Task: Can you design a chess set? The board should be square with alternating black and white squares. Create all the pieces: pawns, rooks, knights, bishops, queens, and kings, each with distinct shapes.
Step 4170:
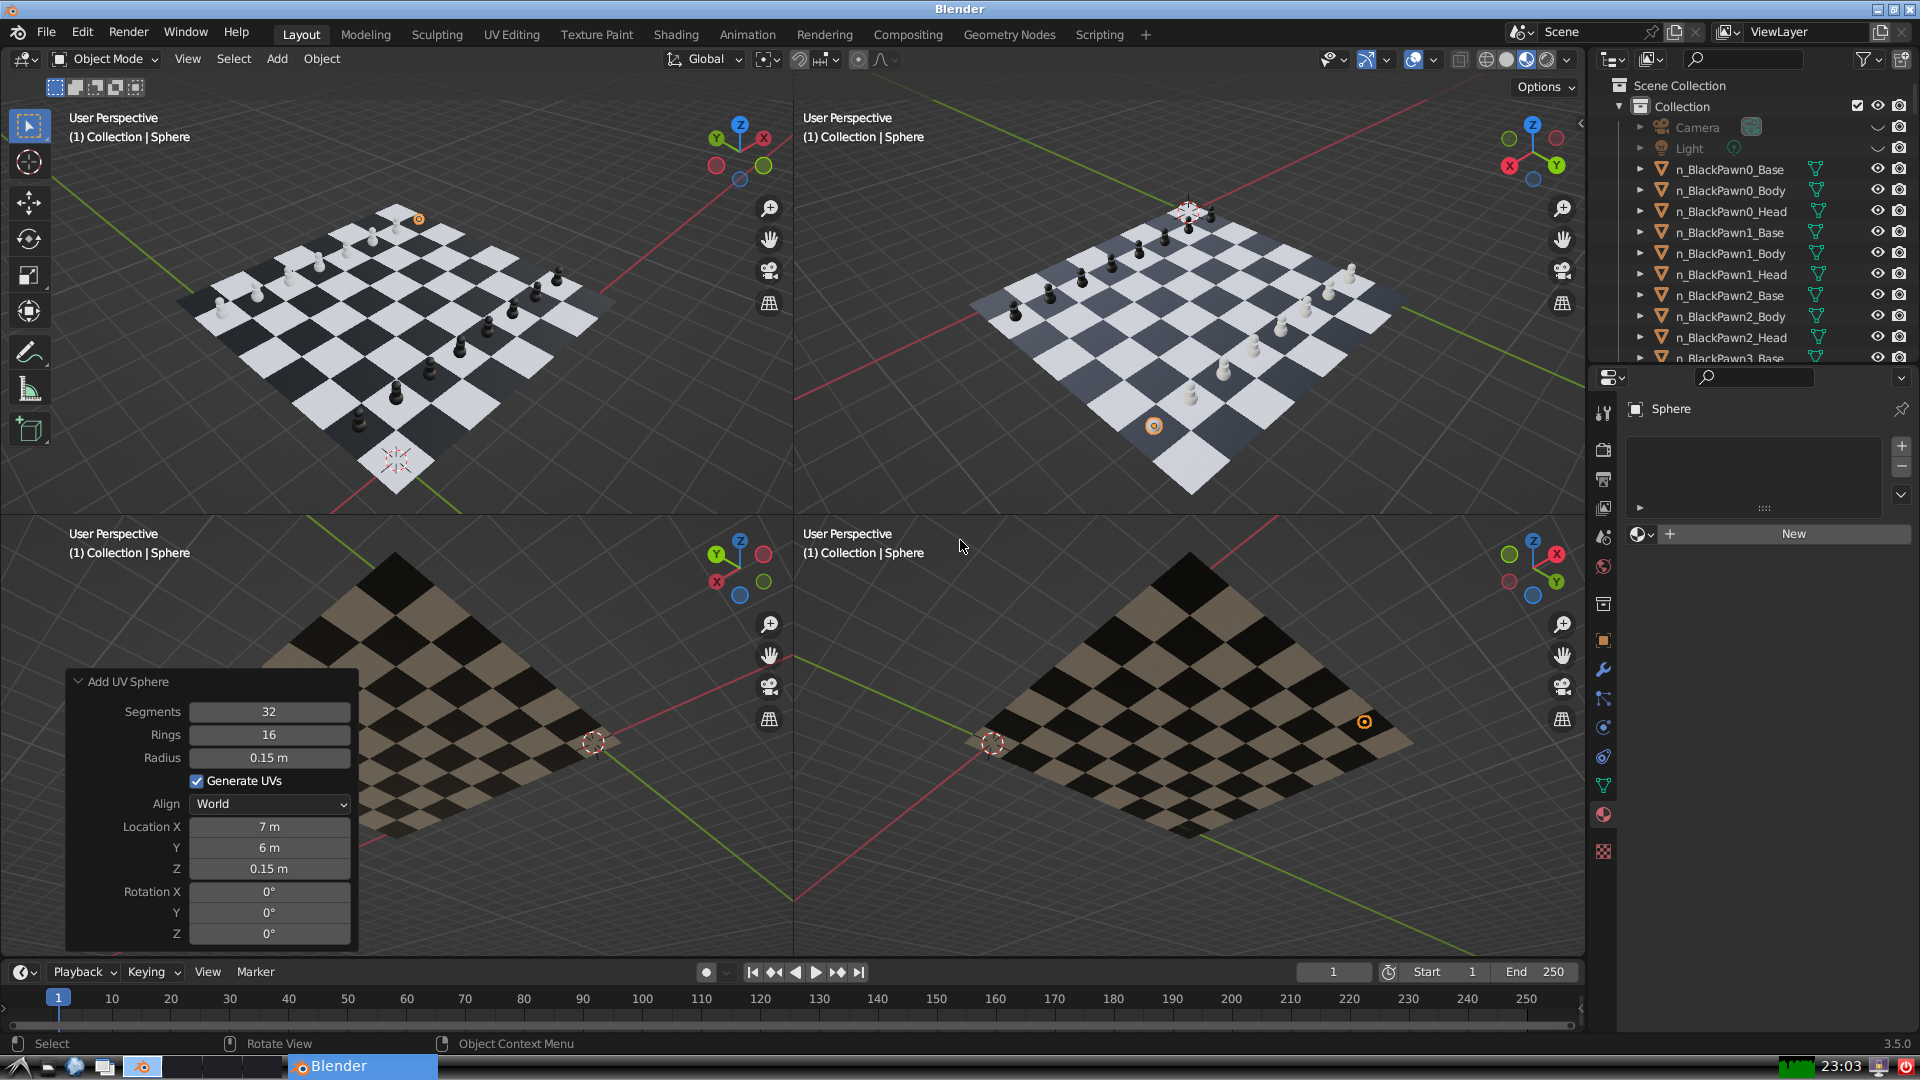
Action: {"key_press": ['Ctrl, Home']}